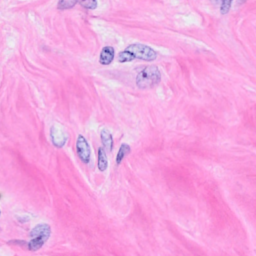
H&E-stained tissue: Breast